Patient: sex M, age 57
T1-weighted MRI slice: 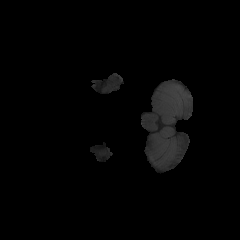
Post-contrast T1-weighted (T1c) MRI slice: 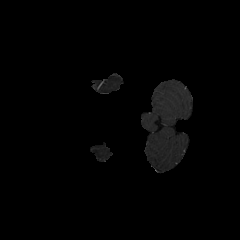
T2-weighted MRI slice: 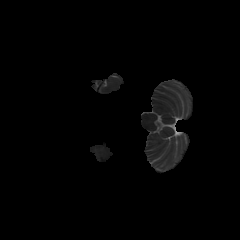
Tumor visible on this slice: no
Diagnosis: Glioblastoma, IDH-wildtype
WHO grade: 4